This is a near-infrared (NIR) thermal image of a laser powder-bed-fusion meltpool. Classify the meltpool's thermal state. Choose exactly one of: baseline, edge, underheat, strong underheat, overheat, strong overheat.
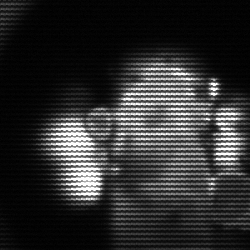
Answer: strong underheat